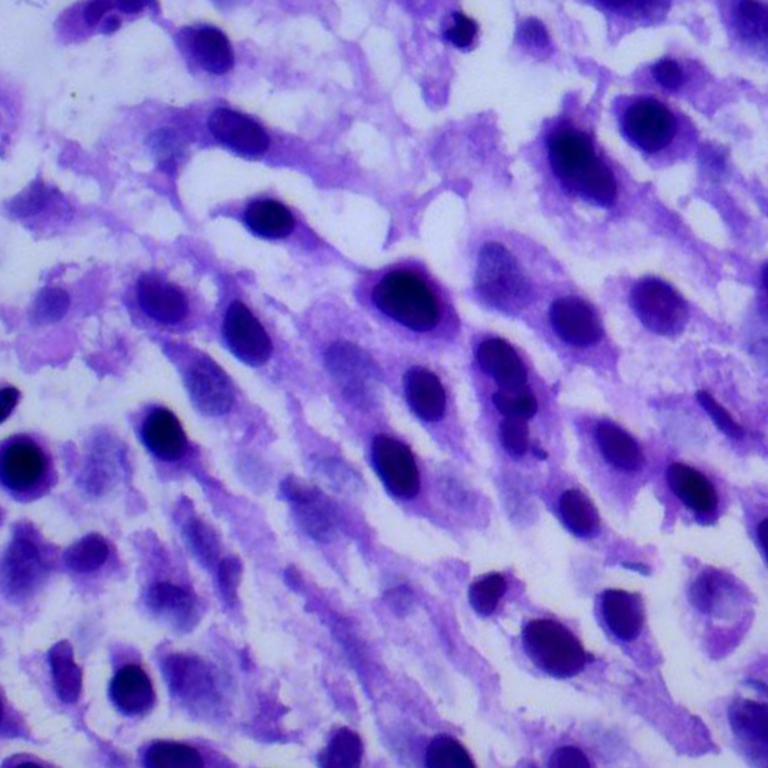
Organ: lung
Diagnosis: squamous carcinomas